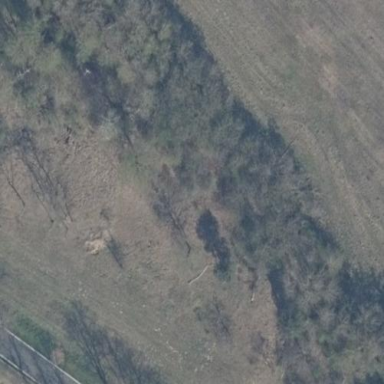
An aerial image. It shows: Forest area.